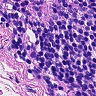
Metastatic tissue present: no